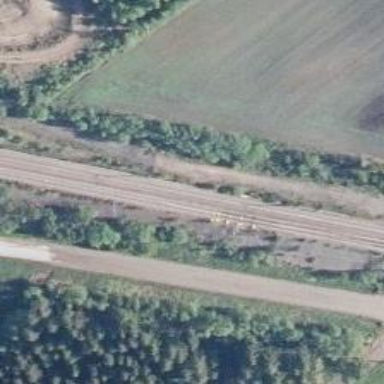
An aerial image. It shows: Railway with continuous electrified contact line.